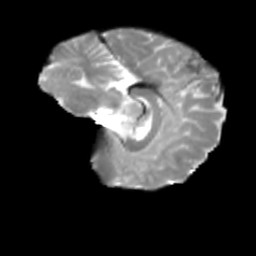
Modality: T2w
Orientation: sagittal
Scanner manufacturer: siemens
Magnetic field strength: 3 T
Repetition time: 4 s
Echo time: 0.0594 s